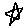
Label: star